Interaction volume radius: 5 \u00c5
Interaction volume height: 20 \u00c5
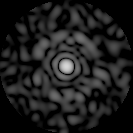
Disorder parameter: 0.8511